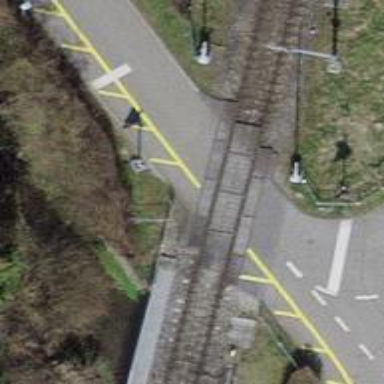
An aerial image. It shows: Railway level crossing.